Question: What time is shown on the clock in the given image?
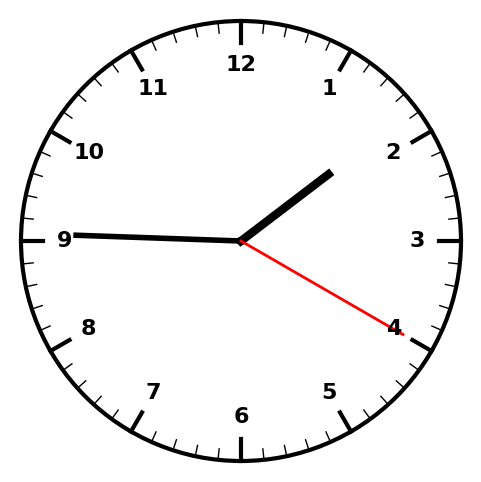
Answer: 01:45:20